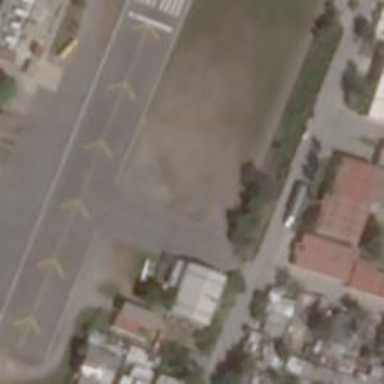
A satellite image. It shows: View of taxiway at the airport.